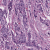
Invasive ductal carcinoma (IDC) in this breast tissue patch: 1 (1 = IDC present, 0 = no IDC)